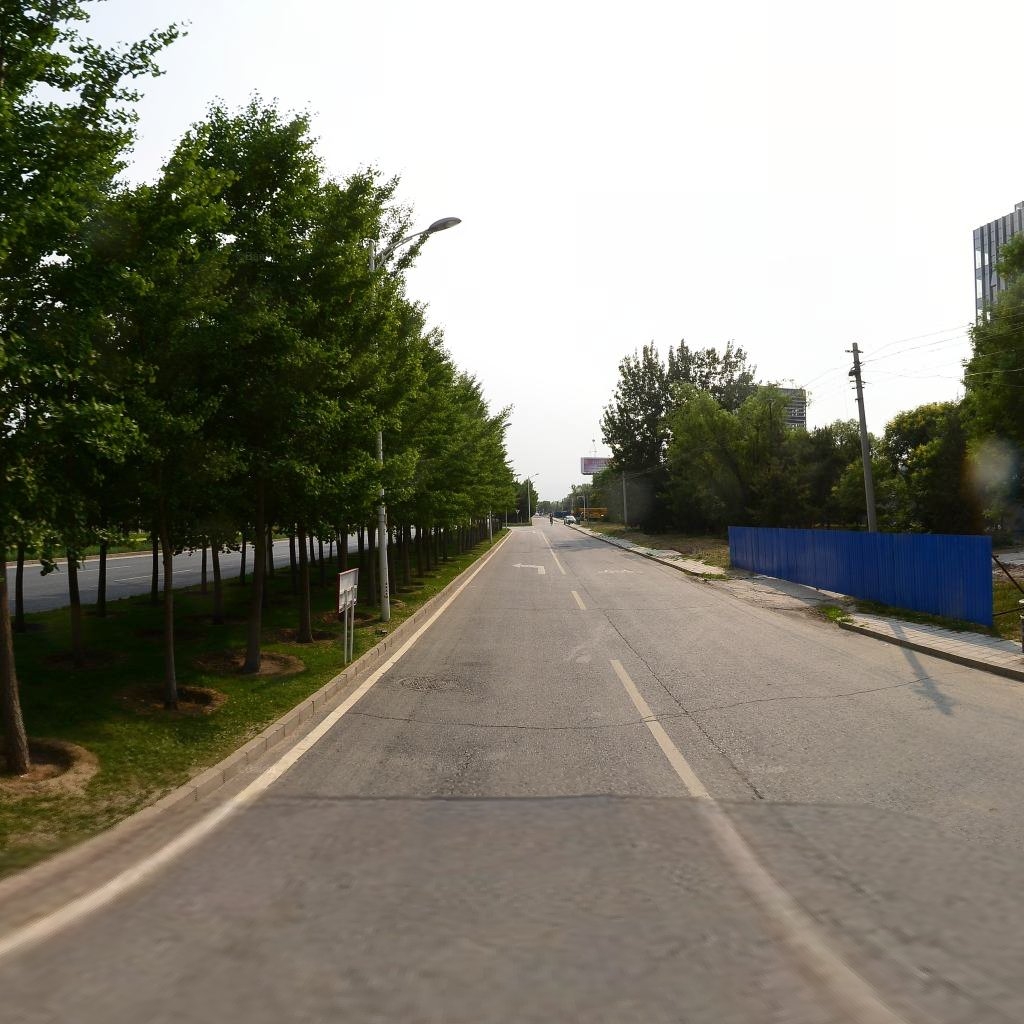
Region: Haidian
Road damage annotations: transverse crack, longitudinal crack, manhole cover, transverse crack